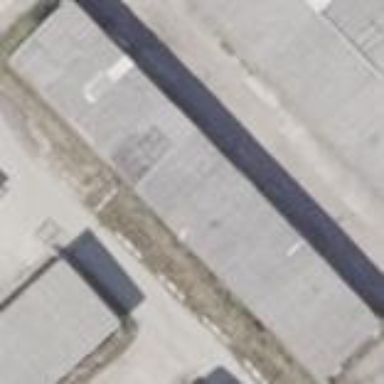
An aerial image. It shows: Group of garages.